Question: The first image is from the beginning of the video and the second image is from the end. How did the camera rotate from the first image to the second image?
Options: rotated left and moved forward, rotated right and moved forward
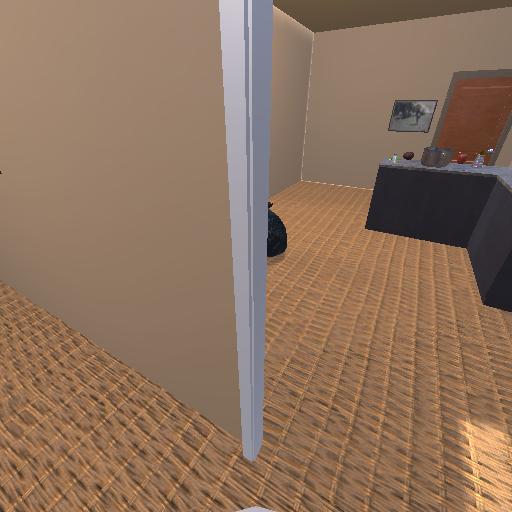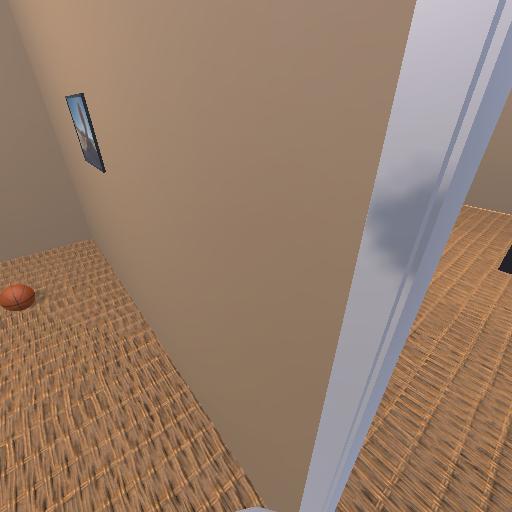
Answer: rotated left and moved forward